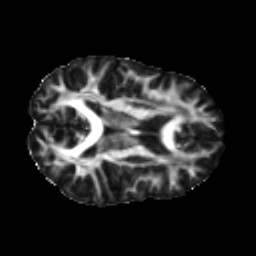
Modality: FA
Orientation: axial
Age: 31
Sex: female
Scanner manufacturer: ge
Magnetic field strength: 3 T
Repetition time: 7.8 s
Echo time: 0.0606 s